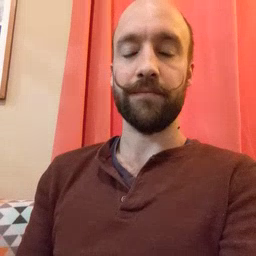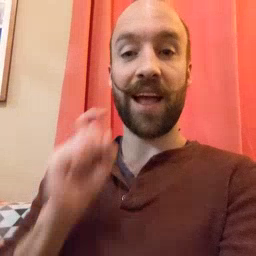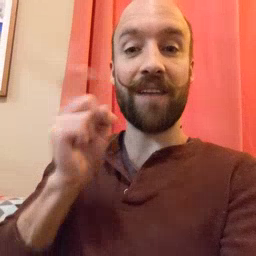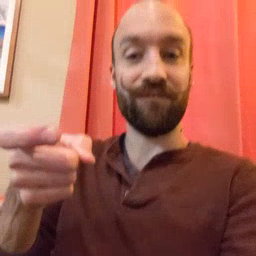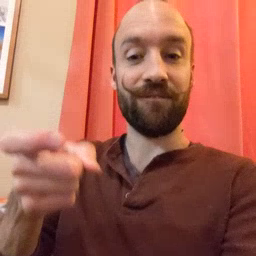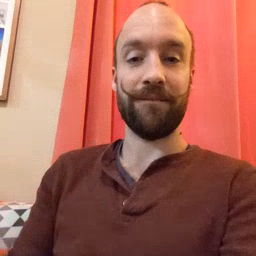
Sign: gift